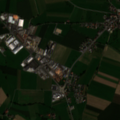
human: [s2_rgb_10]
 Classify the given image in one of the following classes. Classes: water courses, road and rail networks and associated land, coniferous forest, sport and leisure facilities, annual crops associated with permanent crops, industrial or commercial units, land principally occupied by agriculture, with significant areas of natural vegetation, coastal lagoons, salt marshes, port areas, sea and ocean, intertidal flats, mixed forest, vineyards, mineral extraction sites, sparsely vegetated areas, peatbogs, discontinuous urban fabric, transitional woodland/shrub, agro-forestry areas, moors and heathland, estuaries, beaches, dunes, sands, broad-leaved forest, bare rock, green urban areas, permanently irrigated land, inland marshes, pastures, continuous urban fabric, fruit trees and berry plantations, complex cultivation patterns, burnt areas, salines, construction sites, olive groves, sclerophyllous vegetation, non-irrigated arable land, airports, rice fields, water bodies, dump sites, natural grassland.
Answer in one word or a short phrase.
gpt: discontinuous urban fabric, non-irrigated arable land